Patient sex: M
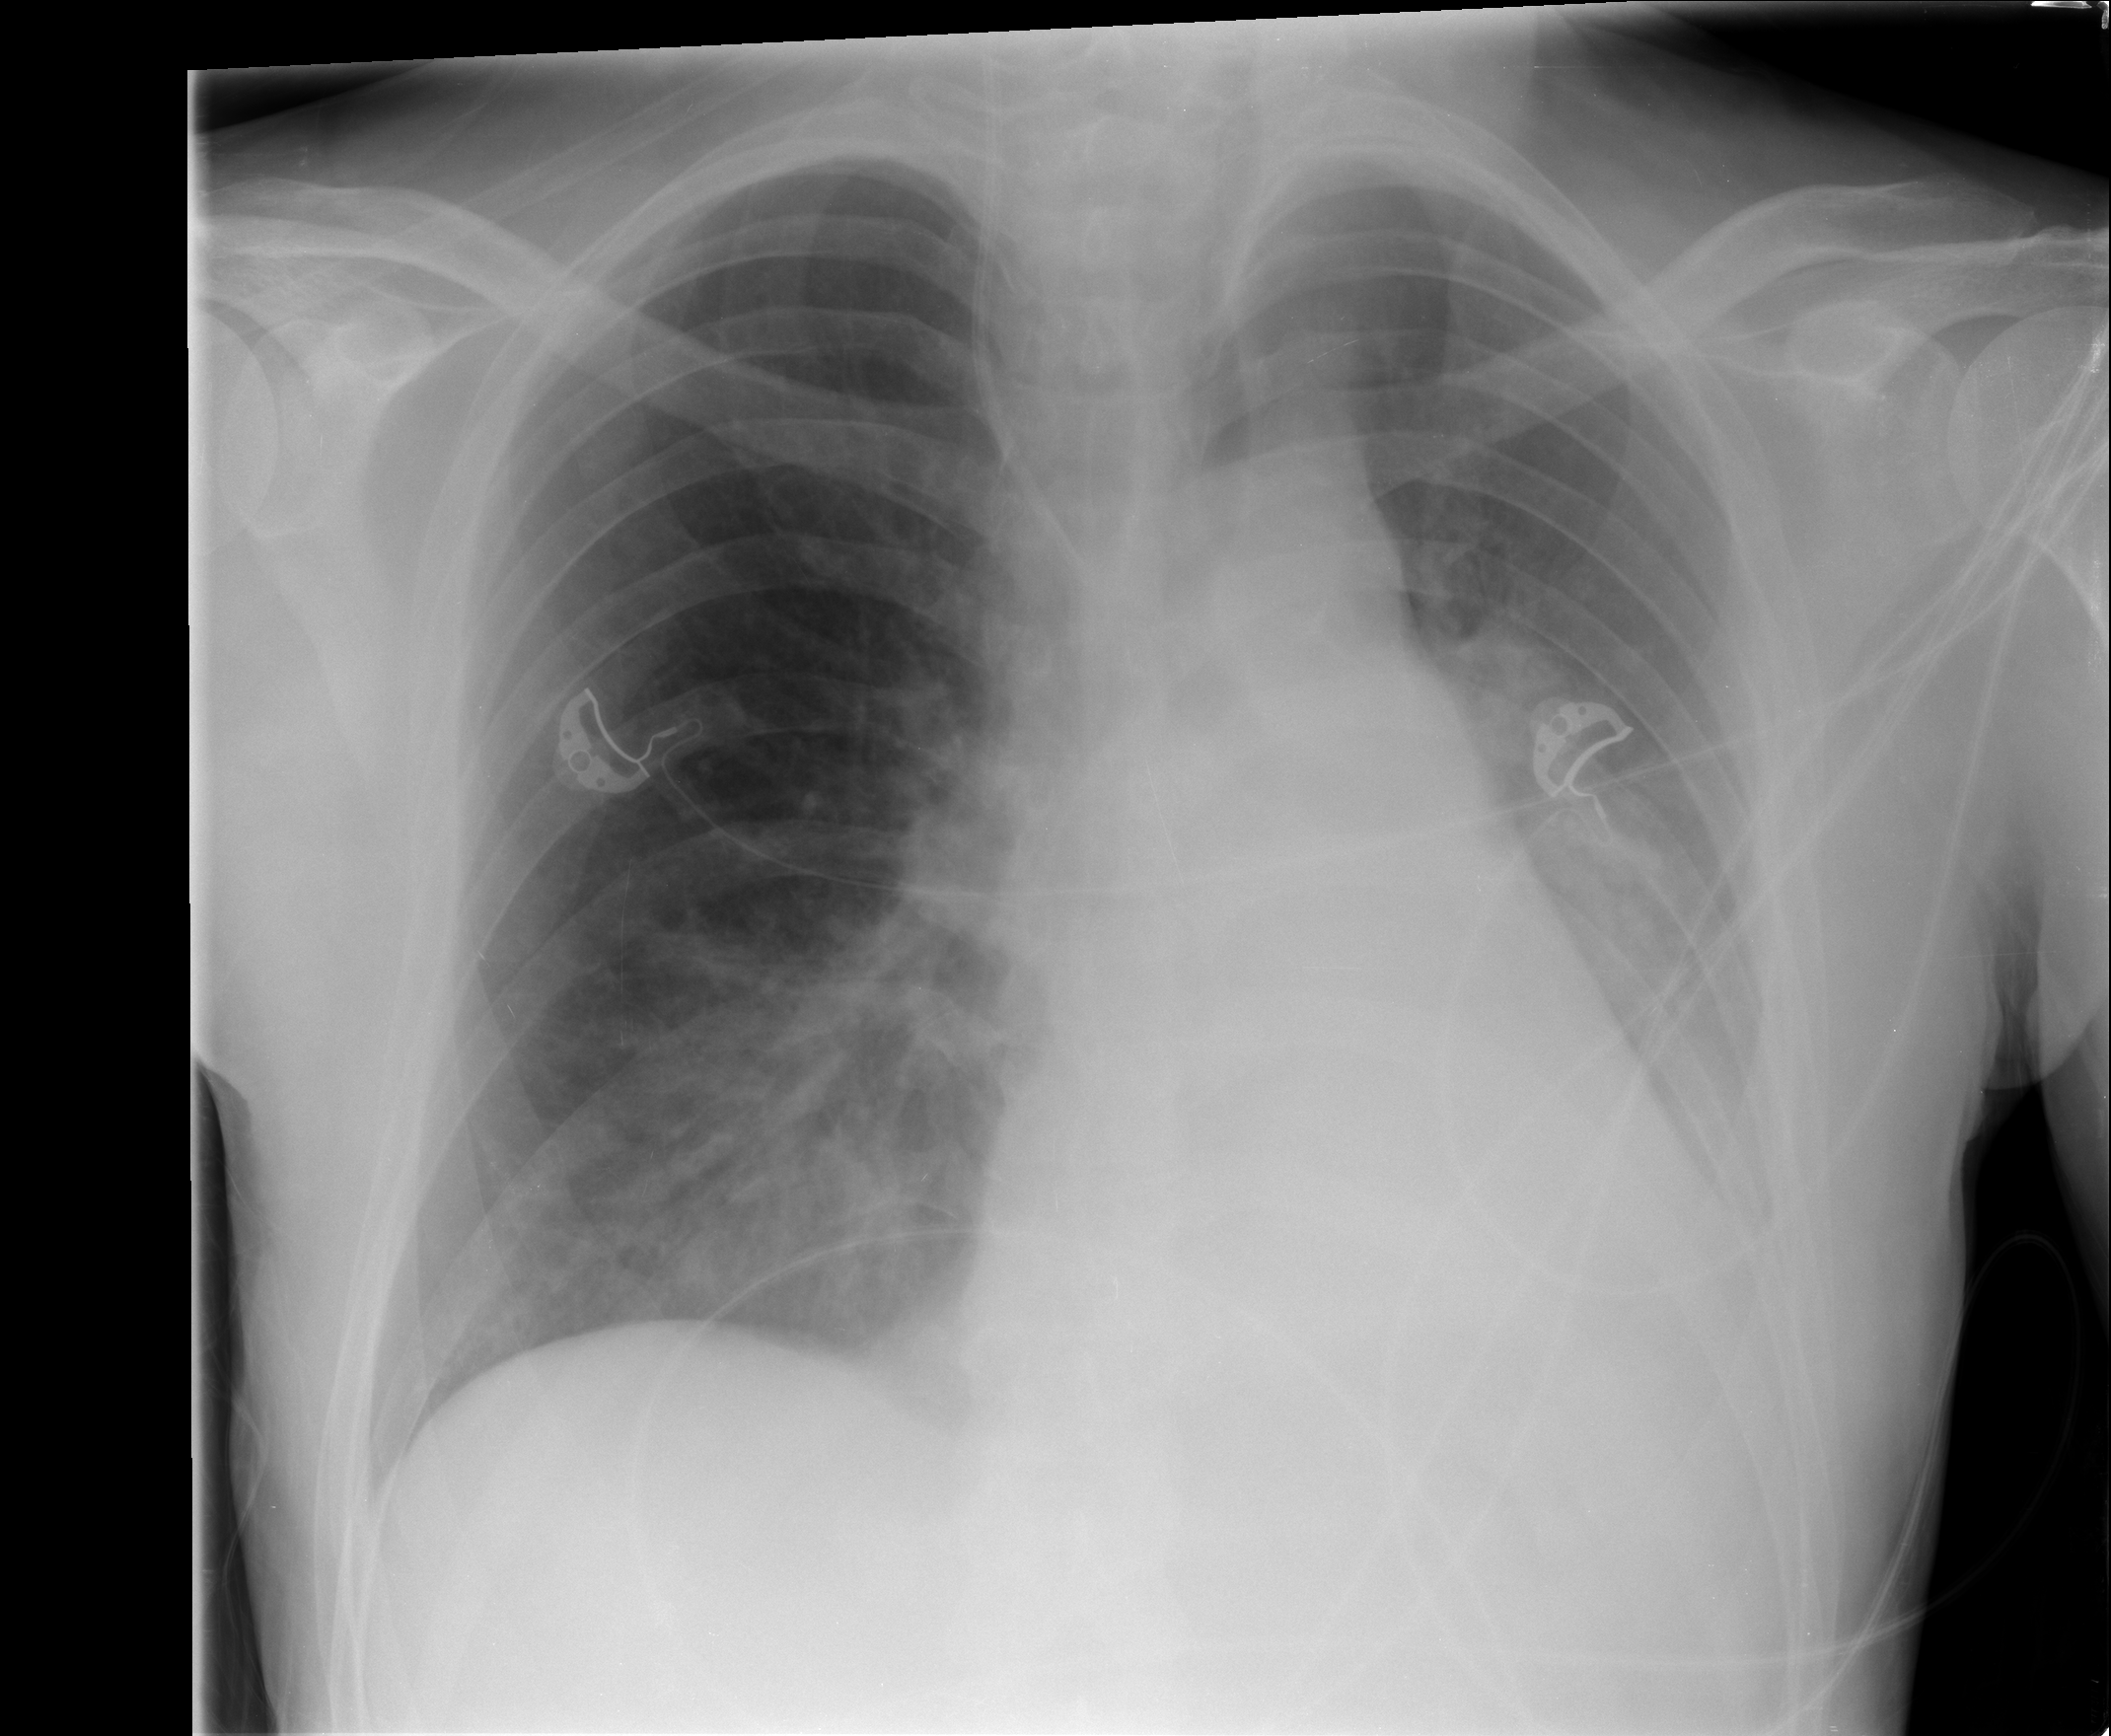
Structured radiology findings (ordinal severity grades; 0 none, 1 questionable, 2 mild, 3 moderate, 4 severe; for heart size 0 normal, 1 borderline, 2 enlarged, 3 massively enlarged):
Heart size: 0
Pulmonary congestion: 0
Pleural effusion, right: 0
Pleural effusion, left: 3
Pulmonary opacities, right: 1
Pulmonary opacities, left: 2
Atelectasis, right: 2
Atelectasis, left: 3